Field crop: maize
Growth stage: 1
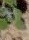
Species: chenopodium